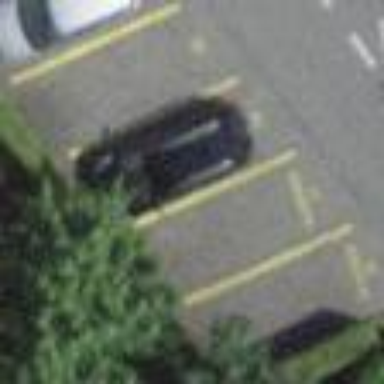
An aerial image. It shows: Street side parking area.